Question: I have Devise installed and have set up a UsersController. My UsersController looks like the following:
'''
class UsersController < ApplicationController
def index
@users = User.all
end
end
'''
My routes currently look like this:
'''
Rails.application.routes.draw do
root 'users#home'
devise_for :admins
devise_for :users, controller: :users
scope "/admin" do
resources :users, only: [:index, :show, :new]
end
'''
I created an index page under my users folder with the following code:
'''
<div class = 'container' style = 'width:750px'>
<table>
<thead>
<th>User ID </th>
<th>First Name</th>
<th>Last Name</th>
<th>Email</th>
<th>Phone Number</th>
</thead>
<tbody>
<%= @users.each do |user| %>
<tr>
<td><%= user.id %></td>
<td><%= user.first_name %></td>
<td><%= user.last_name %></td>
<td><%= user.email %></td>
<td><%= user.country_code %><%= user.phone_number %></td>
</tr>
<%end%>
</tbody>
</table>
</div>
'''
Everything displays perfectly, but I keep receiving this above my table:

This is a screenshot of what I am viewing with the text I want removed highlighted.
Please show me how I can fix this. Big thanks to all that submit!
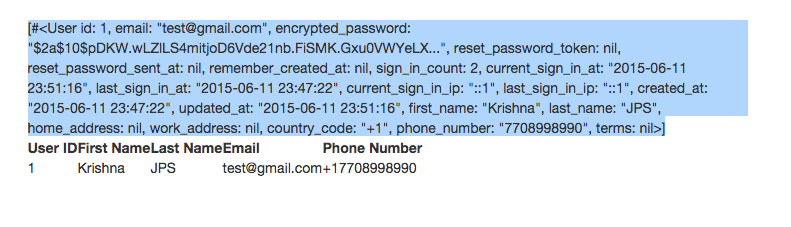
Answer: You should modify your '@users.each' line to not use the '<%=', like so:
'''
<% @users.each do |user| %>
...
<% end %>
'''
In ERB, '<%= %>' evaluates and prints the result of the code contained within, whereas '<% %>' only evaluates the expression within.
Hope it helps!